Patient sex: M
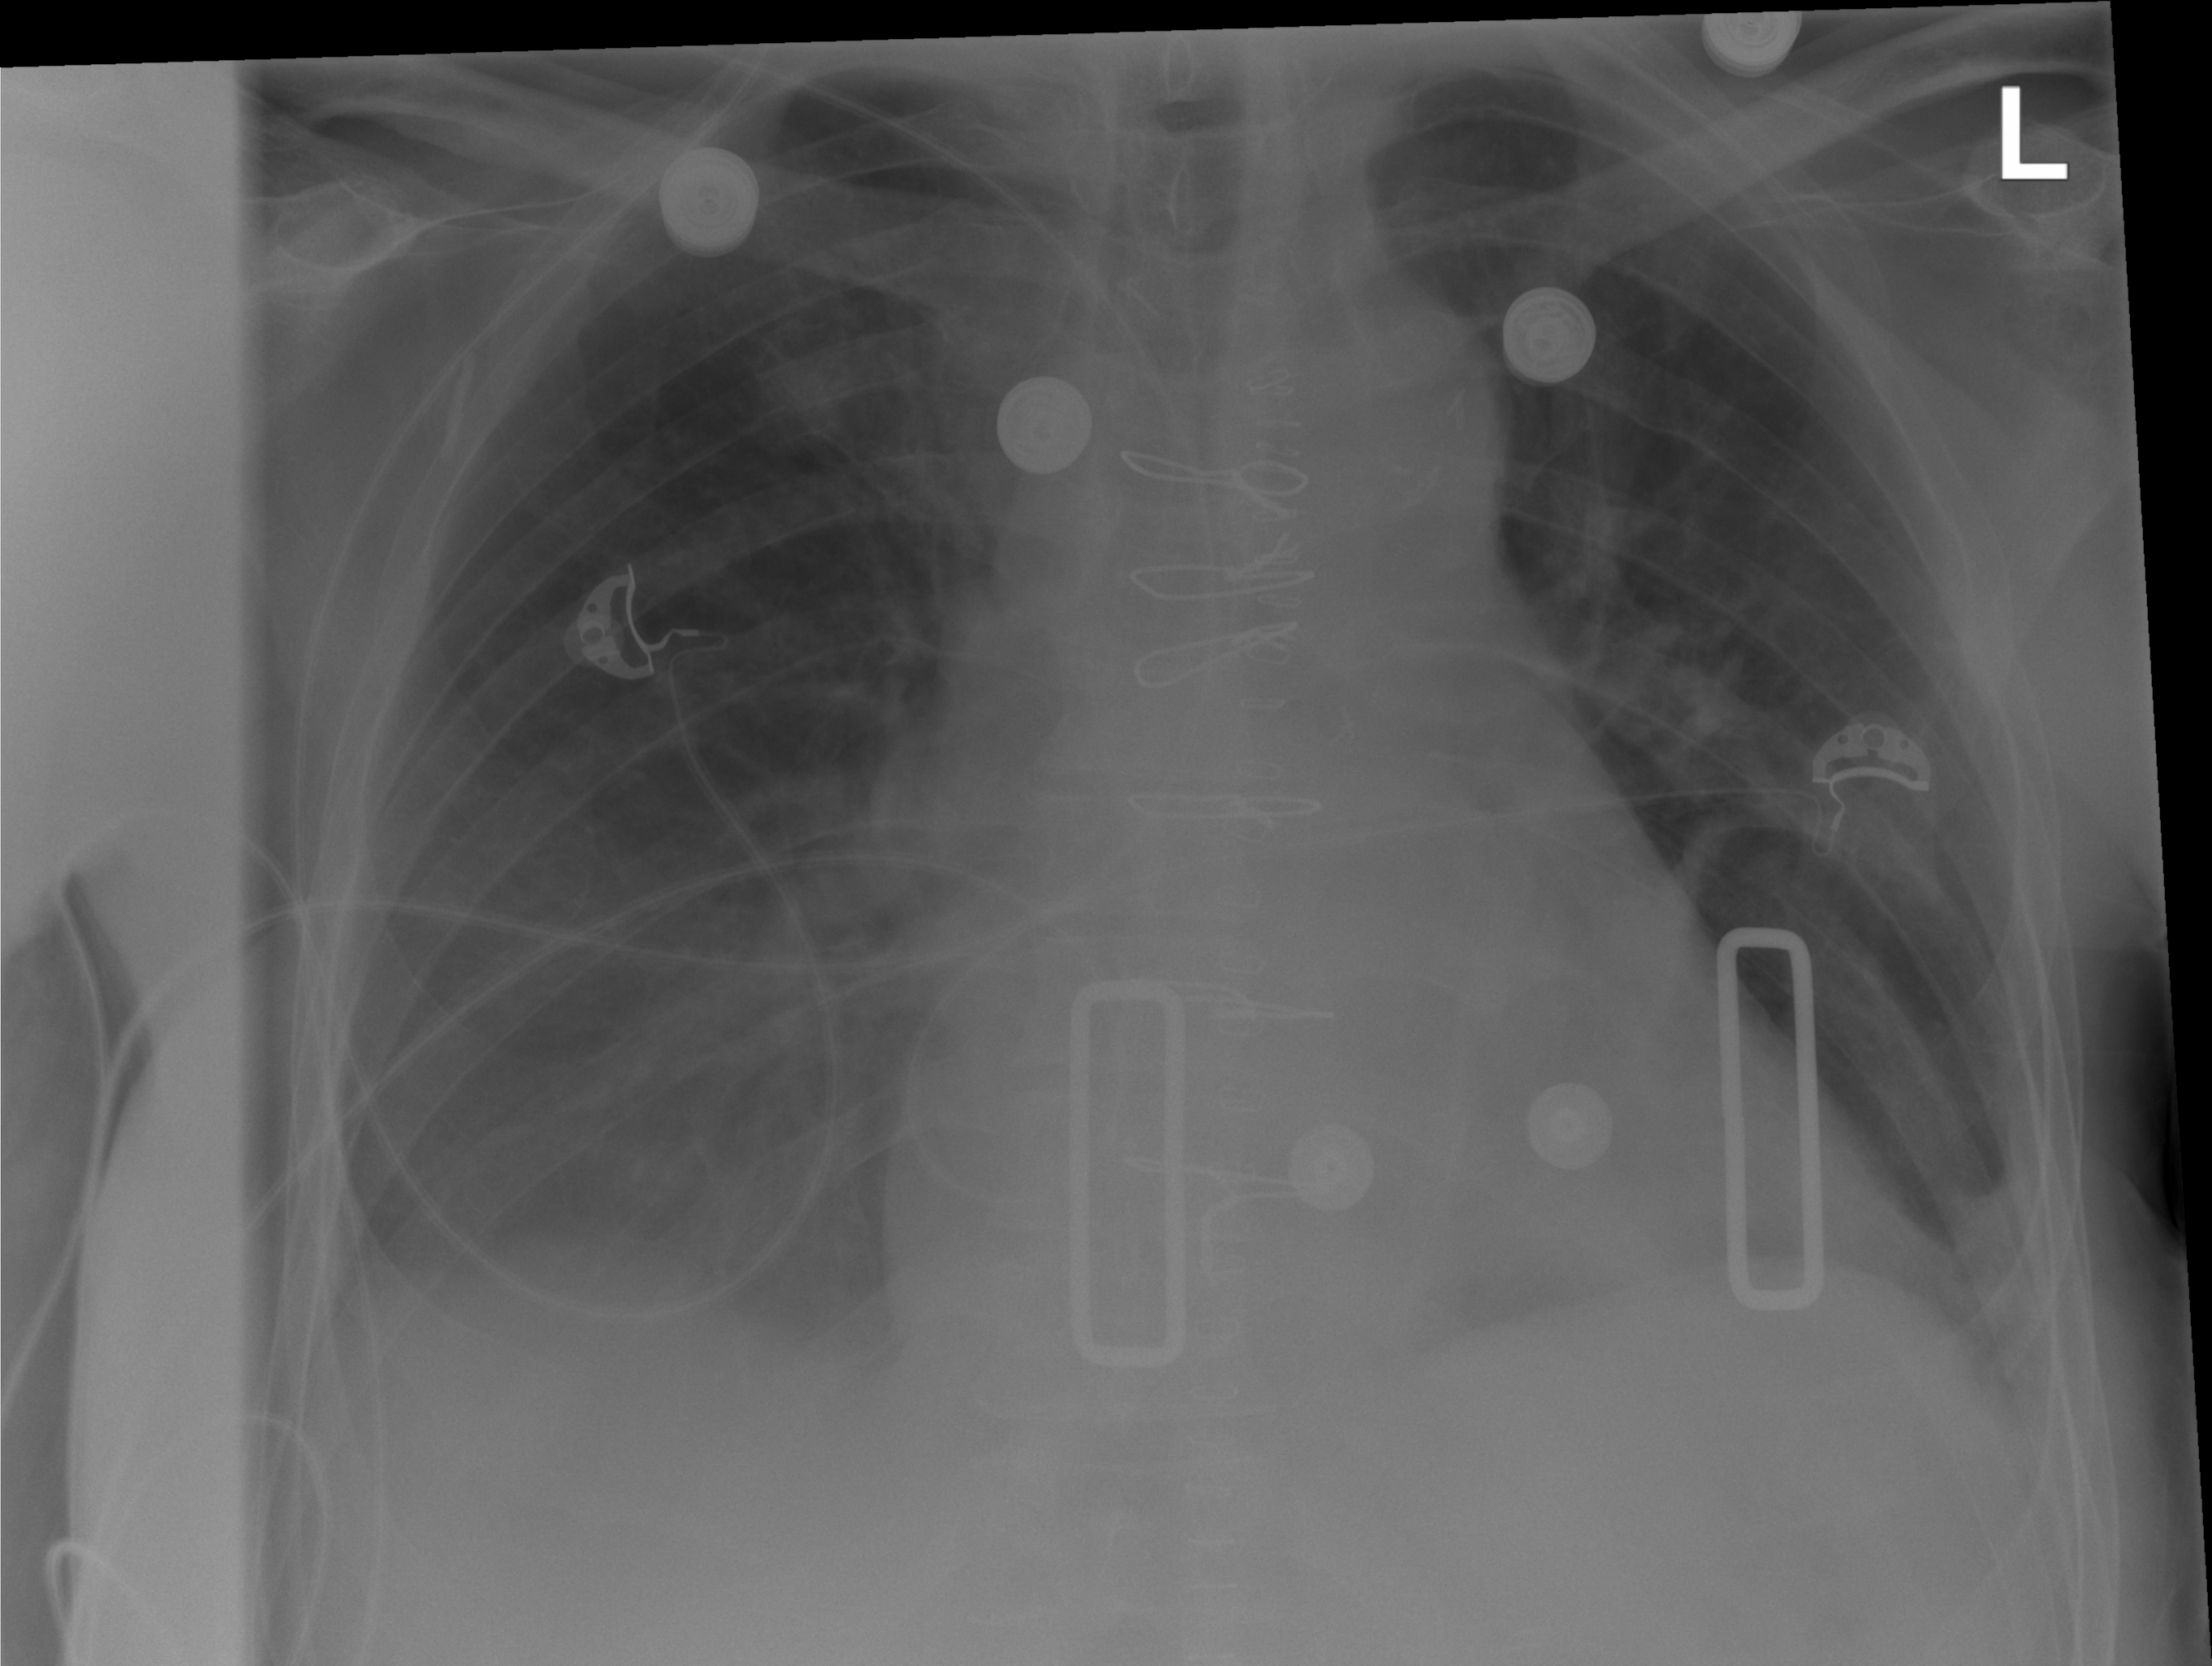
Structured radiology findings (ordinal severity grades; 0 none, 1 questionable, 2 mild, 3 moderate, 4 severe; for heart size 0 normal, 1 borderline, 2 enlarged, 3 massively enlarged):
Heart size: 2
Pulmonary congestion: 0
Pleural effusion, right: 2
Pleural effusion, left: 2
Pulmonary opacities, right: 0
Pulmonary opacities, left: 0
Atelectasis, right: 0
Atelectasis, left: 2